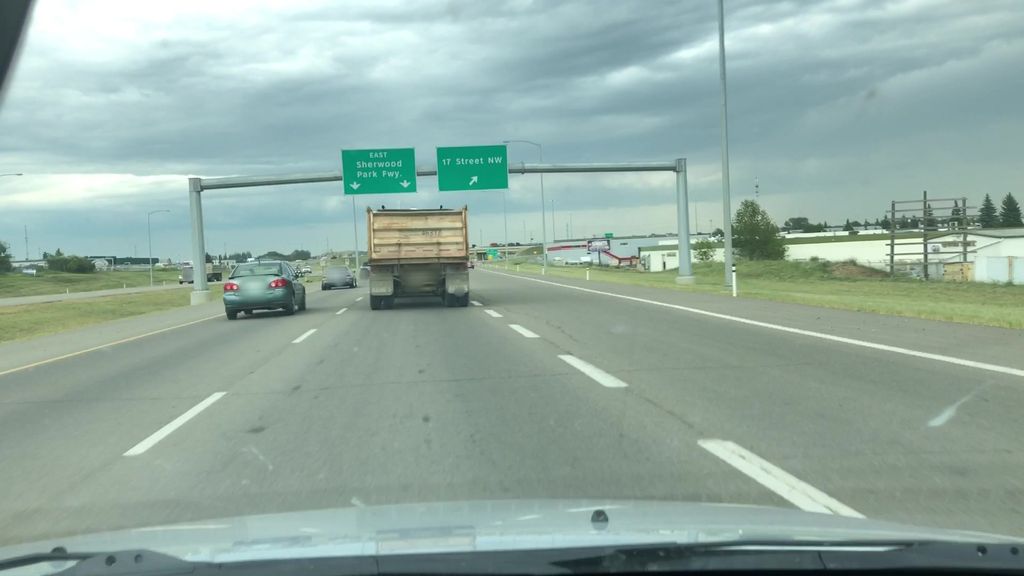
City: edmonton